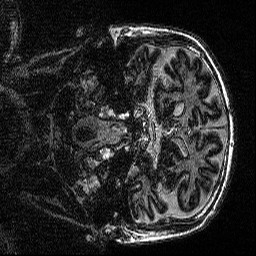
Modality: MP2RAGE
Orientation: coronal
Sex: male
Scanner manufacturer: siemens
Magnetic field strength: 3 T
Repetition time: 5 s
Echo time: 0.00292 s